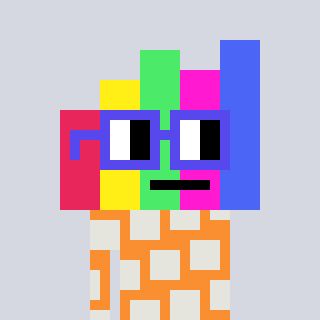
a pixel art character with square blue glasses, a bar chart-shaped head and a orange-colored body on a cool background